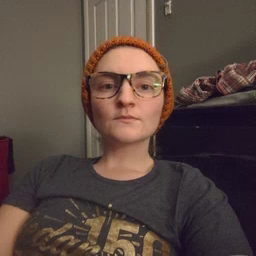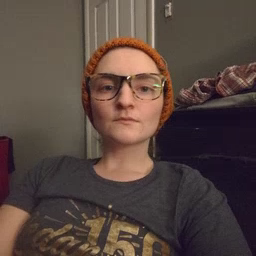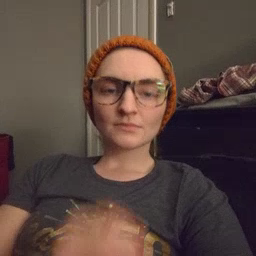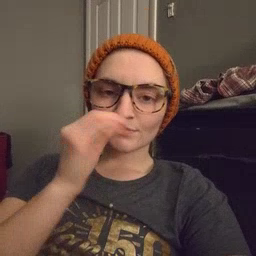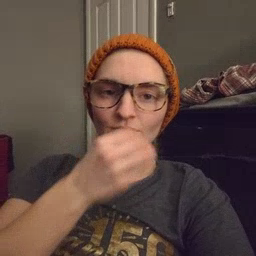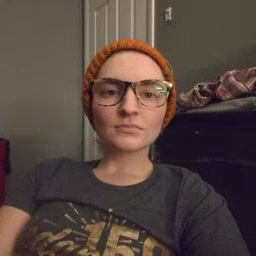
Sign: flower